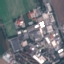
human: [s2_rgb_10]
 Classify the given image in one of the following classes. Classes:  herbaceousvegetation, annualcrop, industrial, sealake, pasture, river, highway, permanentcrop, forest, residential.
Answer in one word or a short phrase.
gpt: Industrial